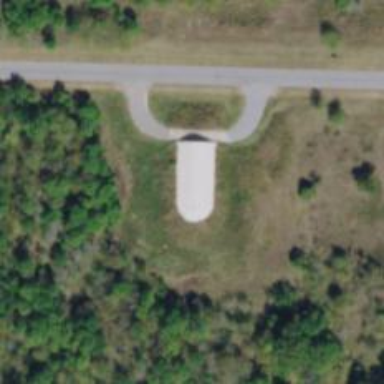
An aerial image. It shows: Military bunker for protection and defense.